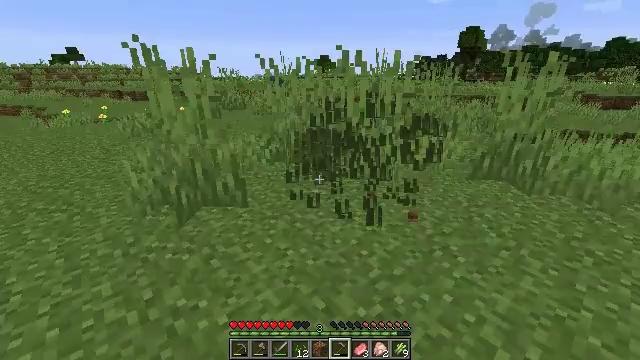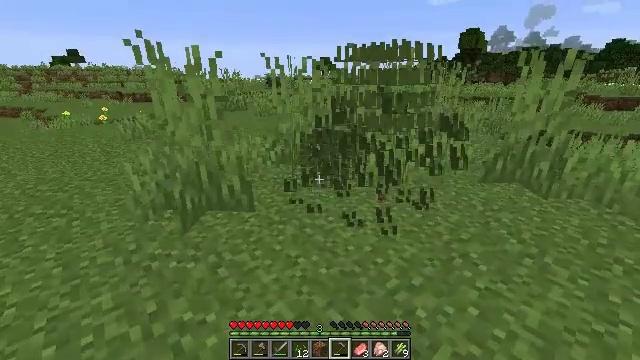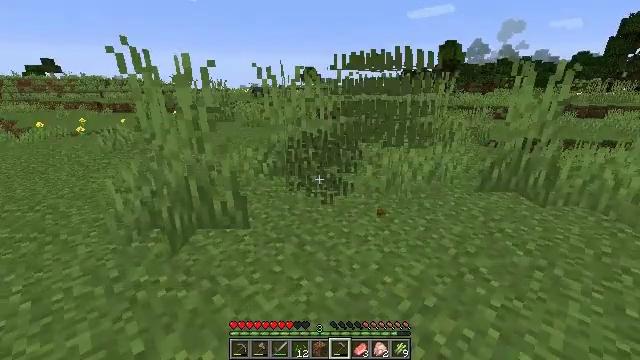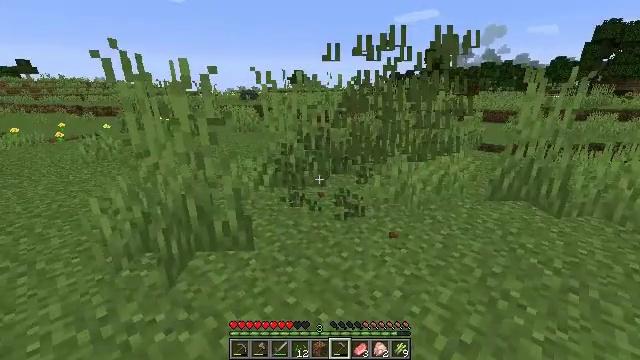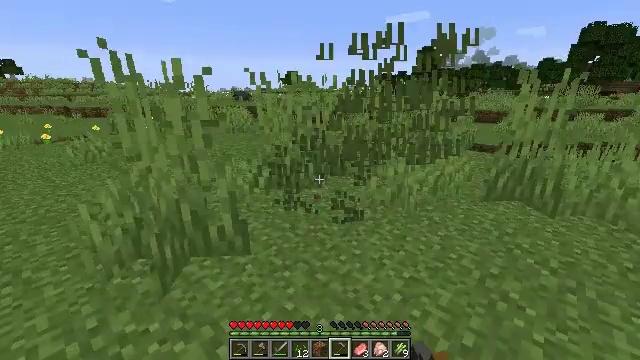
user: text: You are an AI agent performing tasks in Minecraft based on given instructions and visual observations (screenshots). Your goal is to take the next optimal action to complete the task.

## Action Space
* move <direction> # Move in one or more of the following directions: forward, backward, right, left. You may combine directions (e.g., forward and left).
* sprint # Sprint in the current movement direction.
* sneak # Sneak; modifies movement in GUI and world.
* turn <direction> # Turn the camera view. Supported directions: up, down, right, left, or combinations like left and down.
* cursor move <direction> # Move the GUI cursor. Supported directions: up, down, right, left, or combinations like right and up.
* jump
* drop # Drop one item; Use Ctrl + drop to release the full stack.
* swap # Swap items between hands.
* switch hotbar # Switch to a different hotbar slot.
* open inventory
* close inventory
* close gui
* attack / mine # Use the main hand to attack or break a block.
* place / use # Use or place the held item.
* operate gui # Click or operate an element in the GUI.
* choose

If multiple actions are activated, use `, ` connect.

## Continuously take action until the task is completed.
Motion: motion action
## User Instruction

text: Mine the grass in the plains.
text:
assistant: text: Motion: move forward and move left
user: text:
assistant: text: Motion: move forward and move left, turn right and up
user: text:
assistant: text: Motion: move forward and move left, turn right, attack / mine
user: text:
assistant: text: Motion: move forward and move left, turn right, attack / mine
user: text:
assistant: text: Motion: attack / mine